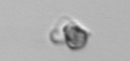
Label: nanoplankton_mix